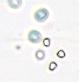
Label: Phaeocystis